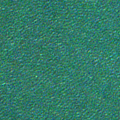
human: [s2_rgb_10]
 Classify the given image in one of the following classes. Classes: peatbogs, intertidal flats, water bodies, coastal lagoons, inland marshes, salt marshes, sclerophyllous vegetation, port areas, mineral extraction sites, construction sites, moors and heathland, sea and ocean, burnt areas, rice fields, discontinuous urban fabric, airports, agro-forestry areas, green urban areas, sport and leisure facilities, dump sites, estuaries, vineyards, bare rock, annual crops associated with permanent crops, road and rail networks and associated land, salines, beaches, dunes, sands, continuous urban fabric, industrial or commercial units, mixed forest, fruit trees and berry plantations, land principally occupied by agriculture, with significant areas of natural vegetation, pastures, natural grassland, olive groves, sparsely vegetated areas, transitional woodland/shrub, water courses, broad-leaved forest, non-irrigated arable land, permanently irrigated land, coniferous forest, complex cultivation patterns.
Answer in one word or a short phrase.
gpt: sea and ocean